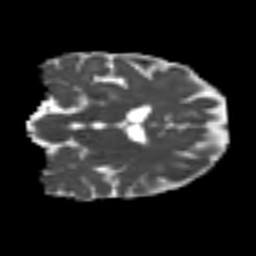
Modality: MD
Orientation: coronal
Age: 61
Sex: male
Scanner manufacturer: siemens
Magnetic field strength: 3 T
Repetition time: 4.987 s
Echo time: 0.0792 s